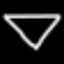
Label: diamond